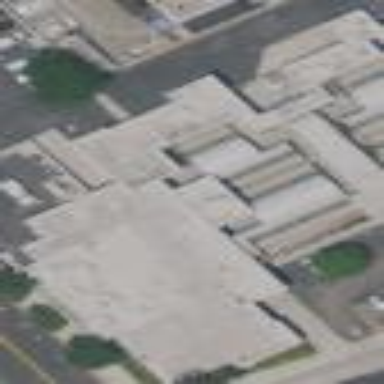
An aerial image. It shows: Animal shelter housed in building.